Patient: sex M, age 77
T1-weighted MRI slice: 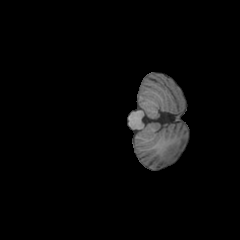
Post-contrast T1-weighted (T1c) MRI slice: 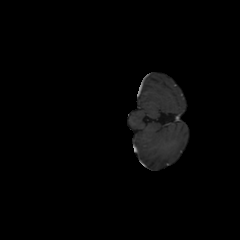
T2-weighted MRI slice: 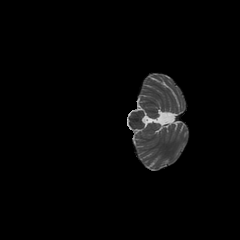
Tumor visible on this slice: no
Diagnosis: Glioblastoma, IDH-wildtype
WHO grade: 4